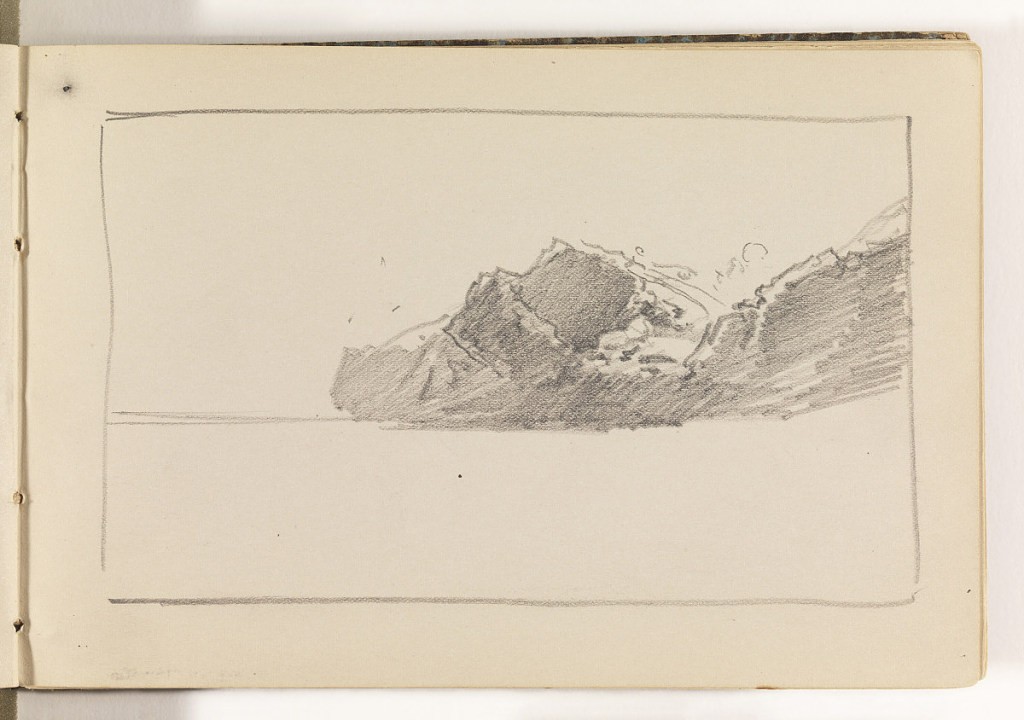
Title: Unfinished Study of Mountains
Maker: William Trost Richards, American, 1833–1905
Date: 1870–85
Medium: Graphite on cream wove paper, bound
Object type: Sketchbook folio
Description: Border box containing horizon line. At right, on horizon, rocky mountains.